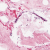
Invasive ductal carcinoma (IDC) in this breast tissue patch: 0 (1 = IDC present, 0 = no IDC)